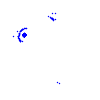
Particle: electron